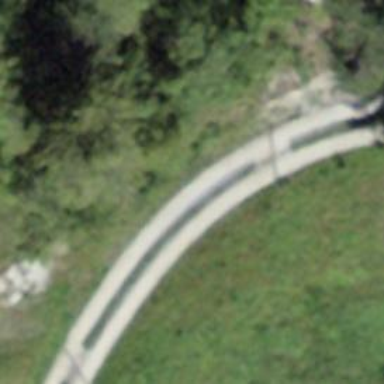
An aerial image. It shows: Unpaved track with grade2 track type.